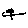
Label: flower